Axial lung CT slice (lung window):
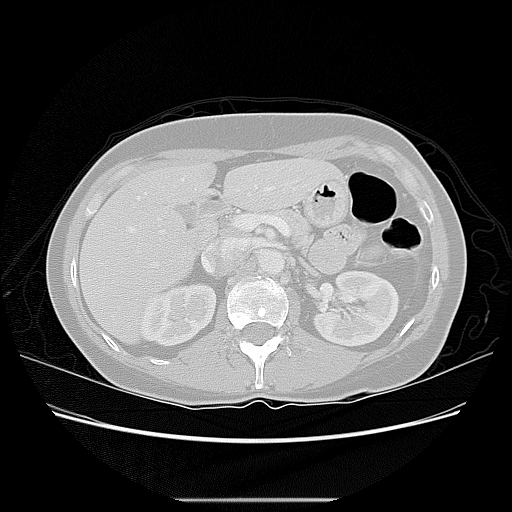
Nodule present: no